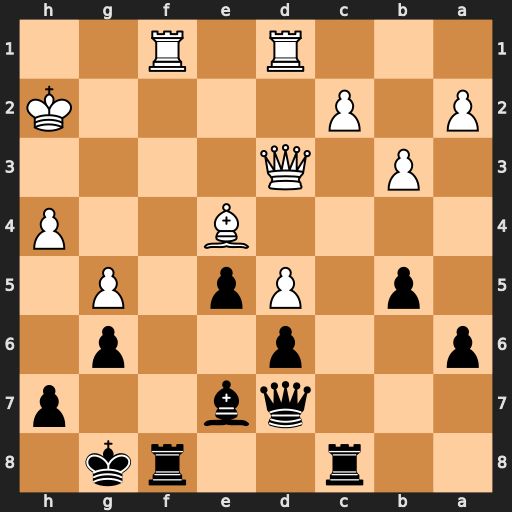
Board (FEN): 2r2rk1/3qb2p/p2p2p1/1p1Pp1P1/4B2P/1P1Q4/P1P4K/3R1R2
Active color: b
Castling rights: -
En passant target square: -
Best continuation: Qg4 Rxf8+ Rxf8